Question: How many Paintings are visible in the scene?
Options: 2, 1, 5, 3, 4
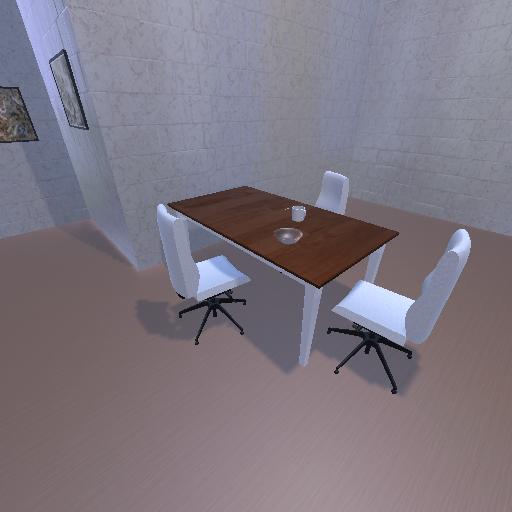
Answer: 2